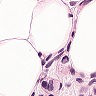
Metastatic tissue present: yes